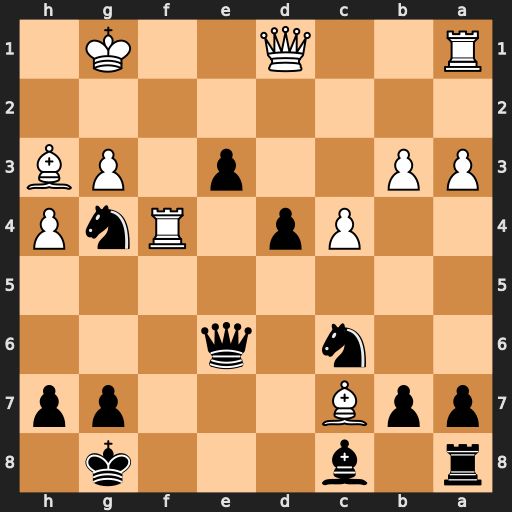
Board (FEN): r1b3k1/ppB3pp/2n1q3/8/2Pp1RnP/PP2p1PB/8/R2Q2K1
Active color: b
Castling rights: -
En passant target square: -
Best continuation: e2 Qd2 Qe3+ Qxe3 Nxe3